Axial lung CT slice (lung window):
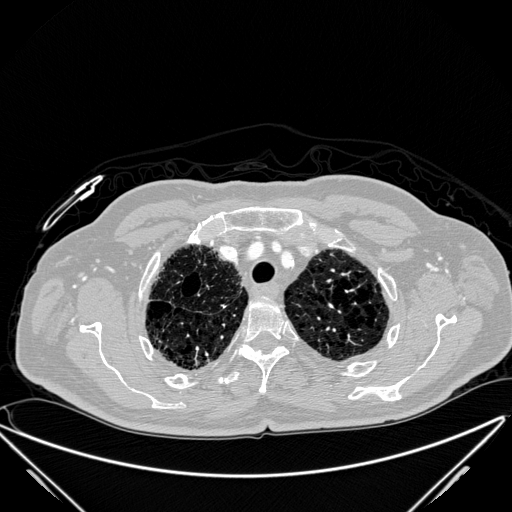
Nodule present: no